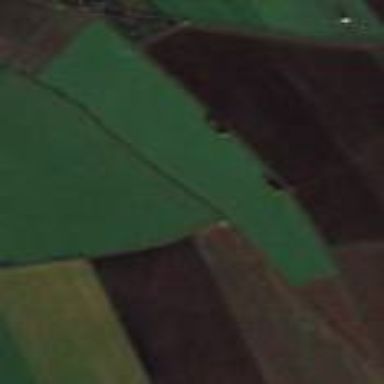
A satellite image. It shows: View of farmland.